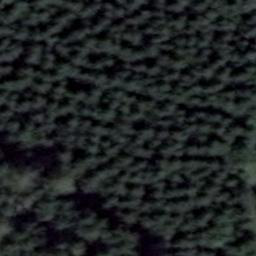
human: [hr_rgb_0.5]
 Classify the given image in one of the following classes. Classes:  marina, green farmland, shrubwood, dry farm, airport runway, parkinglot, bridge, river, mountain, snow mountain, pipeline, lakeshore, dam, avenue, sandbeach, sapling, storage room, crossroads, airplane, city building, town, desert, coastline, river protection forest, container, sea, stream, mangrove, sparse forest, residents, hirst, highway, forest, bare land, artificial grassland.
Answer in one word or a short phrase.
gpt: forest